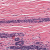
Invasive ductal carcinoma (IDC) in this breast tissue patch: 0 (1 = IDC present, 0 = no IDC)